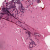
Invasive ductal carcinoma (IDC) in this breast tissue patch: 0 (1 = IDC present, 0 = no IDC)